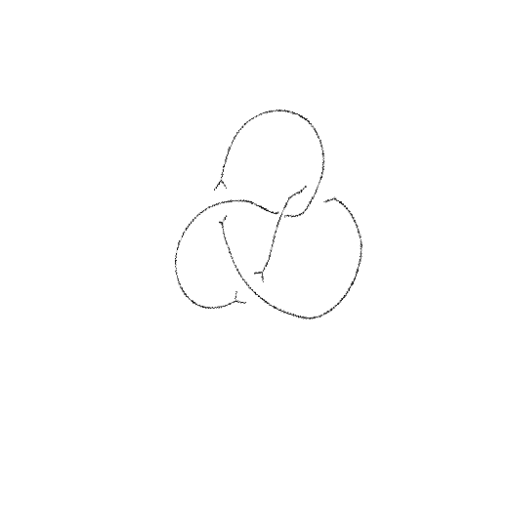
Crossing number: 4